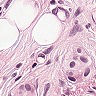
Metastatic tissue present: yes